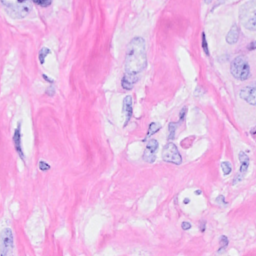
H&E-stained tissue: Breast